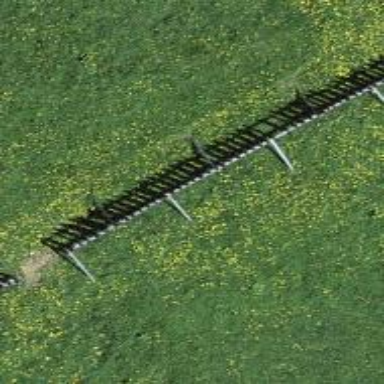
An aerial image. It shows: Wooden fence.